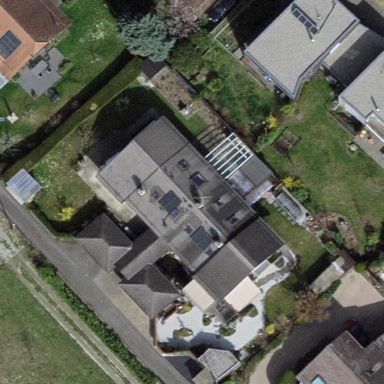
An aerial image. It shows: Garden enclosed by fence.